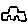
Label: car